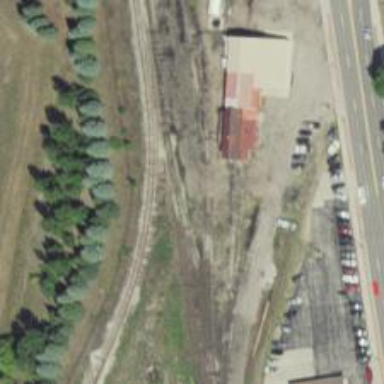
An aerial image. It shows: Railway siding with rails.